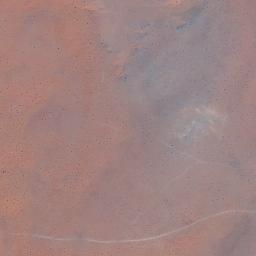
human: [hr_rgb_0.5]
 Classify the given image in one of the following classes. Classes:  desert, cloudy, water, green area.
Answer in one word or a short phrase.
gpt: desert